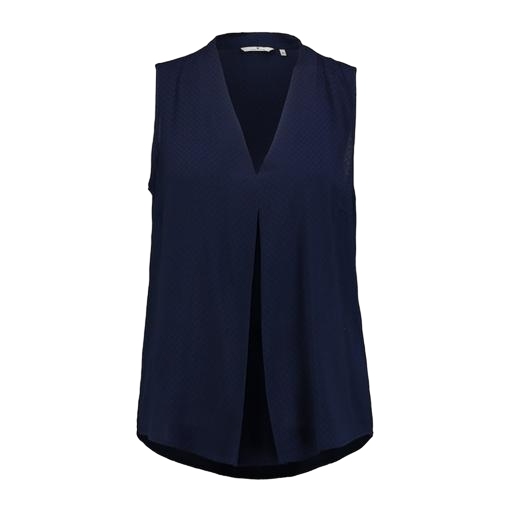
navy spot pleat front top, blue pleat front v-neck sleeveless blouse, blue pleated v-neck hi-lo tank, white background